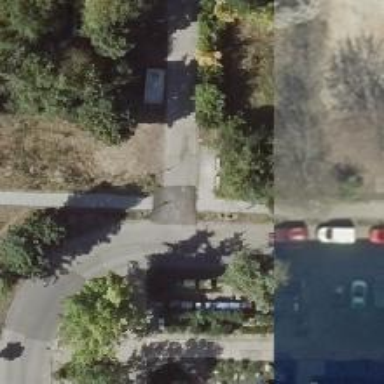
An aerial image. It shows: Residential road with concrete surface. There is separate sidewalk.